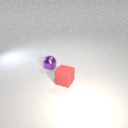
small purple metal sphere to the left of small red rubber cube